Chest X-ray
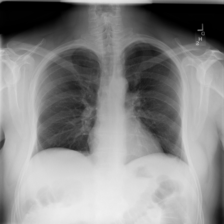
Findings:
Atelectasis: negative
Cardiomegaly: negative
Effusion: negative
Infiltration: negative
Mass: negative
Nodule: negative
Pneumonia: negative
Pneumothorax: negative
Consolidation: negative
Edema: negative
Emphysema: negative
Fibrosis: negative
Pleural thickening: negative
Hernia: negative